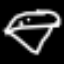
Label: diamond